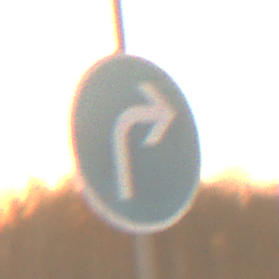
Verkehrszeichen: VorgeschriebeneFahrtrichtungRechts
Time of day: SunriseSunset
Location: Outdoor (Nature)
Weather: PartlyCloudy
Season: NotSpecified
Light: Natural